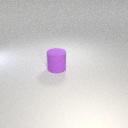
large purple rubber cylinder